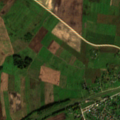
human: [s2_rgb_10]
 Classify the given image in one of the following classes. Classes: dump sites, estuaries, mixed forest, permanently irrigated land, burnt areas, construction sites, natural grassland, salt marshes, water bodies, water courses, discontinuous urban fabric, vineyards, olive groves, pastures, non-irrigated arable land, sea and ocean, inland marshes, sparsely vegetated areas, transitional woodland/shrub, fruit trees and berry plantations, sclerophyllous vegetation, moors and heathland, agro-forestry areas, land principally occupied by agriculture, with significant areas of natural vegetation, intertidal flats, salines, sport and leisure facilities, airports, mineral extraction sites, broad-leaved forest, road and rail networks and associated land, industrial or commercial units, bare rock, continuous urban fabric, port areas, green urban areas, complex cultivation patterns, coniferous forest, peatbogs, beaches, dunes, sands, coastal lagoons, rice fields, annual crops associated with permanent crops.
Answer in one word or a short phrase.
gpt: discontinuous urban fabric, non-irrigated arable land, complex cultivation patterns